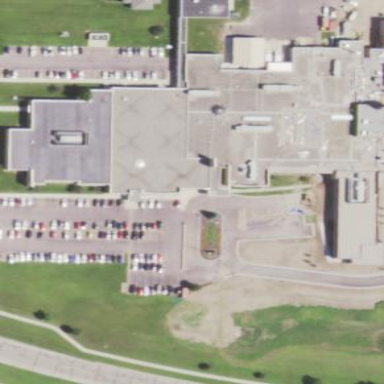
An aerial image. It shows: Hospital providing healthcare services.